Field crop: maize
Growth stage: 1
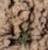
Species: lolium